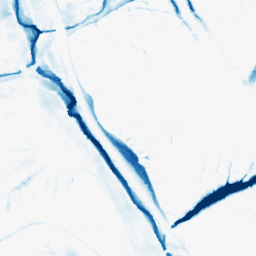
Category: morphological
Decomposition family: morphological_ellipse
Decomposition parameters: operation: closing
width: 20
height: 30
Upsampling method: regularized
Upsampling parameters: scale: 2
lambda_reg: 0.001
Upsampling scale: 2